Question: I'm trying to overlay an Italy boundary map on a ggmap. I'm using spplot but the layers aren't aligned.
This is my code:
'''
library(raster)
library(ggmap)
library(RColorBrewer)
library(latticeExtra)
setwd("c:\temp")
gadm<-getData('GADM', country='Italy', level=2)
bbPoints <- bbox(gadm)
gmap <- get_map(c(bbPoints), maptype='watercolor', source='stamen', crop=FALSE)
bbMap <- attr(gmap, 'bb')
height <- with(bbMap, ur.lat - ll.lat)
width <- with(bbMap, ur.lon - ll.lon)
latCenter <- with(bbMap, ll.lat + ur.lat)/2
lonCenter <- with(bbMap, ll.lon + ur.lon)/2
spplot(gadm, "PID",border="green",col=NA)+
layer(grid.raster(gmap,x=lonCenter, y=latCenter,
width=width, height=height,
default.units='native'), under = TRUE)
'''

To center the layers I followed this tutorial: <URL>
I don't understand why automatic centering doesn't work
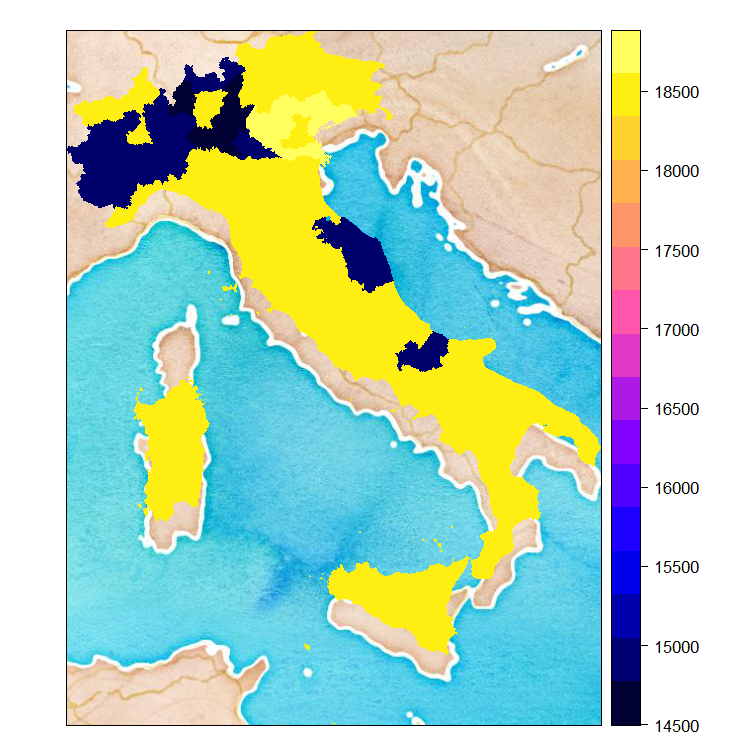
Answer: This is a problem related to the projection (or absence of it) of the objects returned by 'ggmap'. There is an interesting discussion about it in <URL> using 'dismo::gmap' instead. I must update my blog post to include this issue.